Question: I am using c#.net and need for some data to be displayed in a .pdf file. I am able to do so by using a PdfTable but then it is displayed in a tabular format.
I want a simple format like:

I dont want the exact tabular format.I am using dll.
Is it possible to display data in the above metioned format?
Any suggestions are welcome..
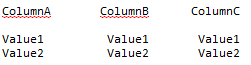
Answer: So when you say that you don't want exact tabular format are you talking about the borders? If so, I'd recommend using a 'PdfPTable' and turning the borders off then. Cells in a 'PdfPTable' are all based on the table's 'DefaultCell', so to turn the borders off for a table called 't' you'd do this:
'''
t.DefaultCell.Border = 0;
'''
Below is a full working WinForms app targetting iTextSharp 5.1.1.0 that does exactly that:
'''
//PdfPTable Example
using System;
using System.ComponentModel;
using System.IO;
using System.Windows.Forms;
using iTextSharp.text;
using iTextSharp.text.pdf;
namespace WindowsFormsApplication2
{
public partial class Form1 : Form
{
public Form1()
{
InitializeComponent();
}
private void Form1_Load(object sender, EventArgs e)
{
//PDF file to output
string outputFile = Path.Combine(Environment.GetFolderPath(Environment.SpecialFolder.Desktop), "Output.pdf");
//Create a basic stream to write to
using (FileStream fs = new FileStream(outputFile, FileMode.Create, FileAccess.Write, FileShare.None))
{
//Create a new PDF document
using (Document doc = new Document())
{
//Bind a the document to the stream
using (PdfWriter w = PdfWriter.GetInstance(doc, fs))
{
//Open our PDF for writing
doc.Open();
//Insert a new page into our output PDF
doc.NewPage();
//Create a three column table
PdfPTable t = new PdfPTable(3);
//Remove the border from the table
t.DefaultCell.Border = 0;
//For the first row we some extra padding
t.DefaultCell.PaddingBottom = 10;
t.AddCell("ColumnA");
t.AddCell("ColumnB");
t.AddCell("ColumnC");
//Reset the padding for the remaining cells
t.DefaultCell.PaddingBottom = 0;
t.AddCell("Value1");
t.AddCell("Value1");
t.AddCell("Value1");
t.AddCell("Value2");
t.AddCell("Value2");
t.AddCell("Value2");
//Add the table to the document
doc.Add(t);
//Close our output PDF
doc.Close();
}
}
}
this.Close();
}
}
}
'''
If for some reason you don't want to do this with a 'PdfPTable' you can hacking it together with a 'Paragraph' but unless alignment isn't important you are going to give yourself a headache. The sample below uses paragraphs and formats each "column" within the paragraph to be 20 characters each, padding spaces as necessary. This is 20 characters of a variable-width font so things don't actually align. If you want that, either use the 'PdfPTable' above or you are going to have to measure strings which is not fun.
'''
//Paragraph Example
using System;
using System.ComponentModel;
using System.IO;
using System.Windows.Forms;
using iTextSharp.text;
using iTextSharp.text.pdf;
namespace WindowsFormsApplication2
{
public partial class Form1 : Form
{
public Form1()
{
InitializeComponent();
}
private void Form1_Load(object sender, EventArgs e)
{
//PDF file to output
string outputFile = Path.Combine(Environment.GetFolderPath(Environment.SpecialFolder.Desktop), "Output.pdf");
//Create a basic stream to write to
using (FileStream fs = new FileStream(outputFile, FileMode.Create, FileAccess.Write, FileShare.None))
{
//Create a new PDF document
using (Document doc = new Document())
{
//Bind a the document to the stream
using (PdfWriter w = PdfWriter.GetInstance(doc, fs))
{
//Open our PDF for writing
doc.Open();
//Insert a new page into our output PDF
doc.NewPage();
//Right-pad each "column" for a total of 20 characters
string FormatString = "{0,-20}{1,-20}{2,-20}";
//Add the first row
doc.Add(new Paragraph(String.Format(FormatString, "ColumnA", "ColumnB", "ColumnC")));
//Add a blank line
doc.Add(new Paragraph(""));
//Add the two data rows
doc.Add(new Paragraph(String.Format(FormatString, "Value1", "Value1", "Value1")));
doc.Add(new Paragraph(String.Format(FormatString, "Value2", "Value2", "Value2")));
//Close our output PDF
doc.Close();
}
}
}
this.Close();
}
}
}
'''